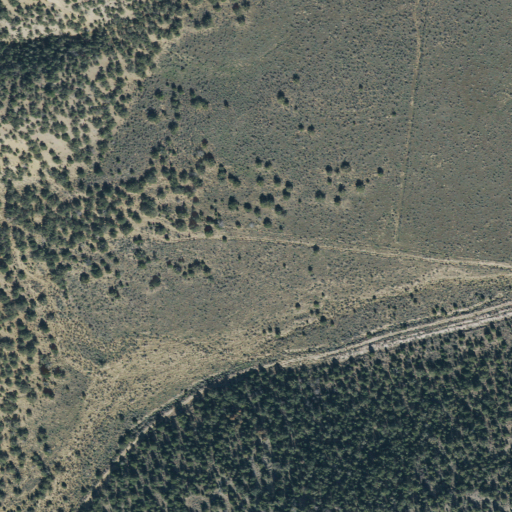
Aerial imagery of valley in Utah named Sweetwater Canyon containing shrub, evergreen forest, and grassland